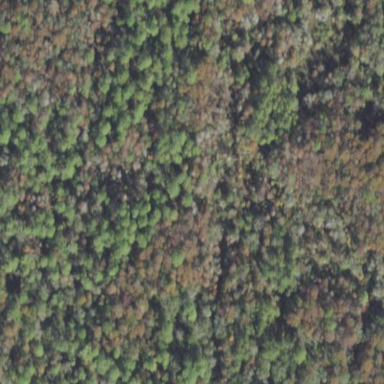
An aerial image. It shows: Mixed leaf woodland.